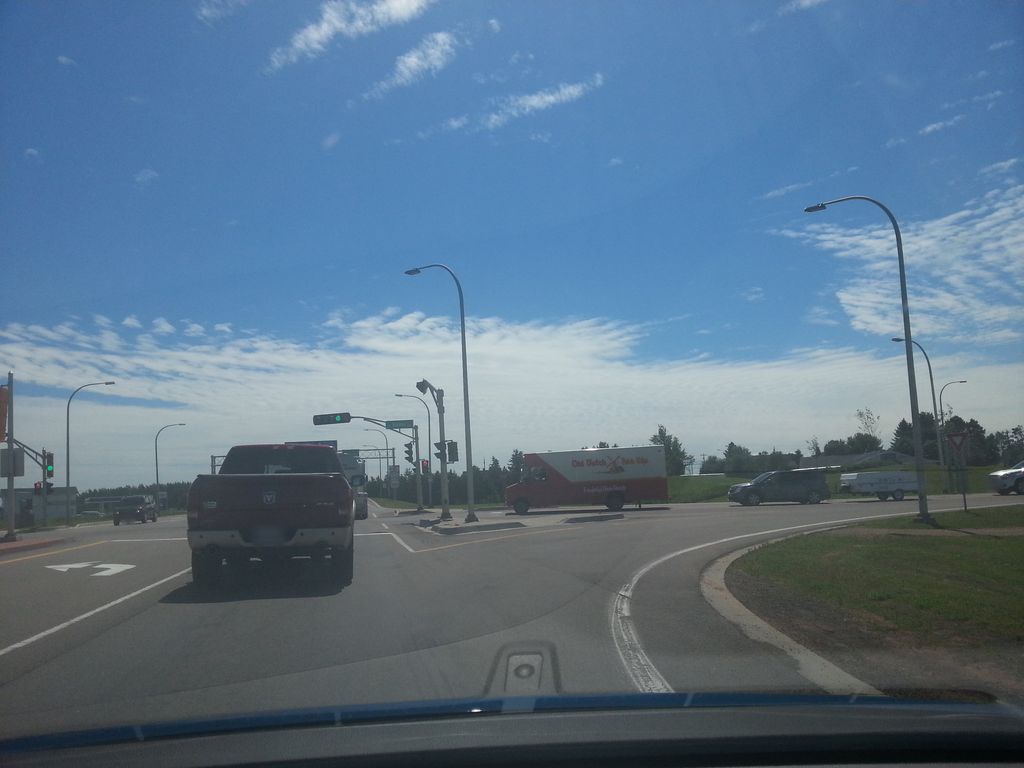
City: charlottetown